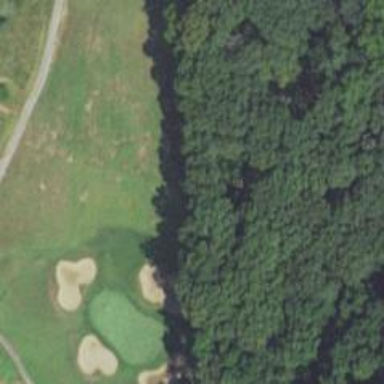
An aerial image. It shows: Grassy area designated as golf fairway.